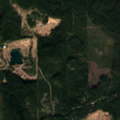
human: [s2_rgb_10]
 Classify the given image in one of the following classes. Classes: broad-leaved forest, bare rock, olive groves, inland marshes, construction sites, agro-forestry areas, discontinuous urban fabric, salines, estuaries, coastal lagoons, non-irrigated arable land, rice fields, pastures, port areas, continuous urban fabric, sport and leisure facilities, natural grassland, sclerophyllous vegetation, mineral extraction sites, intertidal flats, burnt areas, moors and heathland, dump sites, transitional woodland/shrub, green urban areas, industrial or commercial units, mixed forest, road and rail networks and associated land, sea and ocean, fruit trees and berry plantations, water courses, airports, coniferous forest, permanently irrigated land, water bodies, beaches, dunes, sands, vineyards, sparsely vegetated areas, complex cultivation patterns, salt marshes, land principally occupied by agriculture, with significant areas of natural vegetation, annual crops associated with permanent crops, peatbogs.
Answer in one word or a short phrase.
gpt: mineral extraction sites, coniferous forest, mixed forest, transitional woodland/shrub